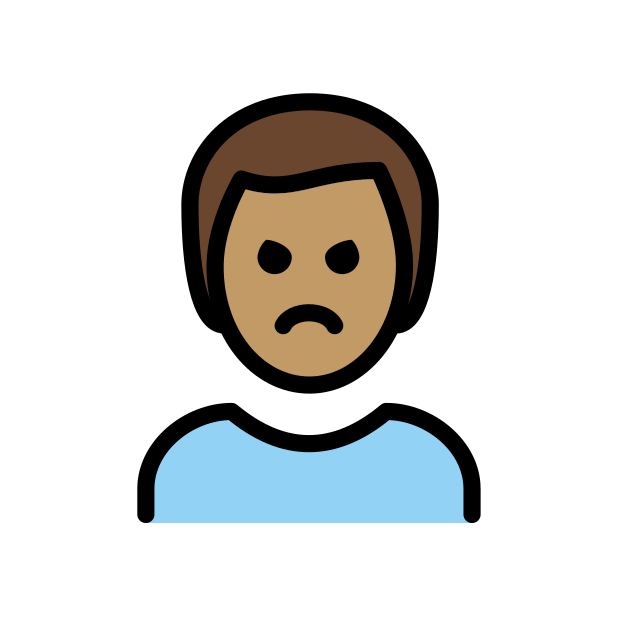
man pouting: medium skin tone